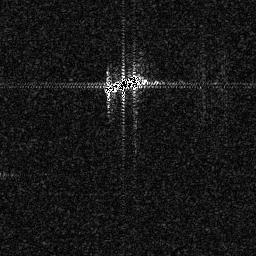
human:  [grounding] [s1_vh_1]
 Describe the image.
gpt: In the satellite image, there is  <ref>1 medium ship </ref> <box>[[40, 28, 57, 36, 0]]</box> located at center.